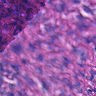
Metastatic tissue present: yes